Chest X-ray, PA view. Patient: 56 years old, sex M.
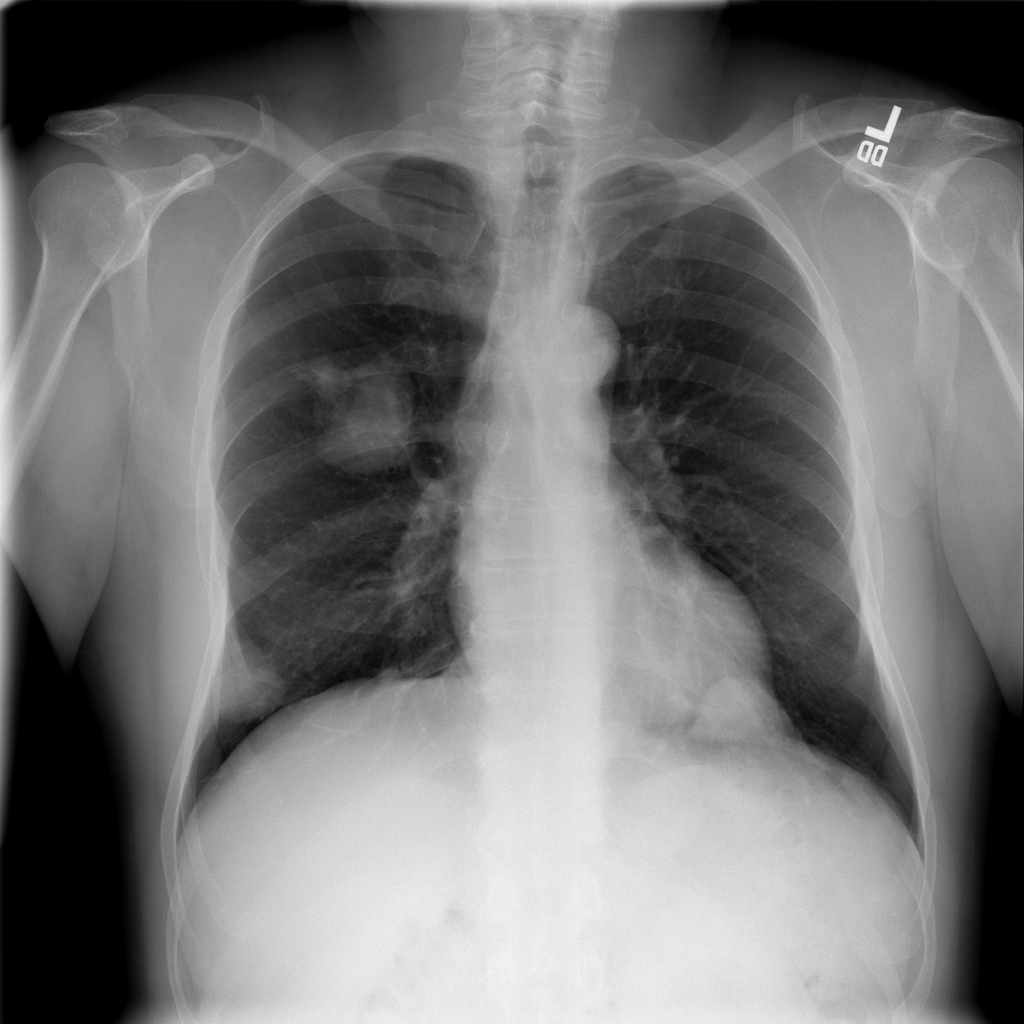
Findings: Mass